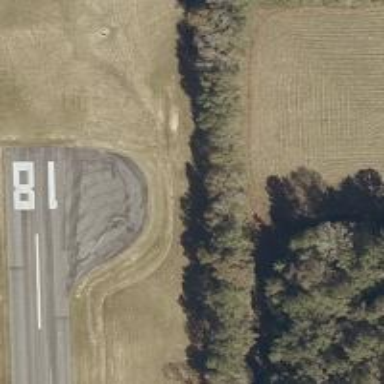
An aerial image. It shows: Image of taxiway at airport.